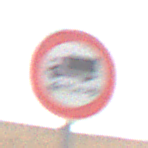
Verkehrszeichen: TatsaechlicheLaenge
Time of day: MorningAfternoon
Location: Outdoor (Nature)
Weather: Overcast
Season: NotSpecified
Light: Natural